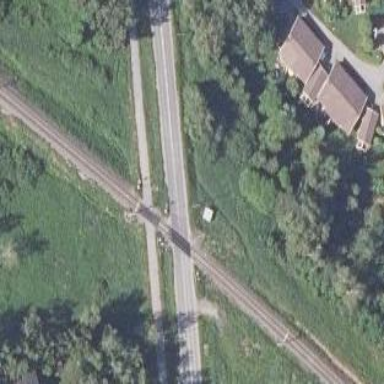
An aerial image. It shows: Level crossing with lights and saltire markings.